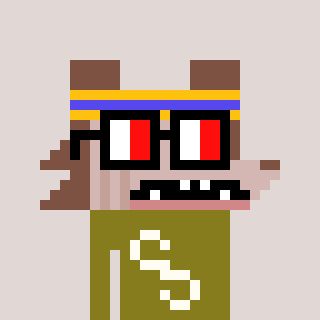
a pixel art character with square glasses with black frames and red eyes, a werewolf-shaped head and a gunk-colored body on a warm background